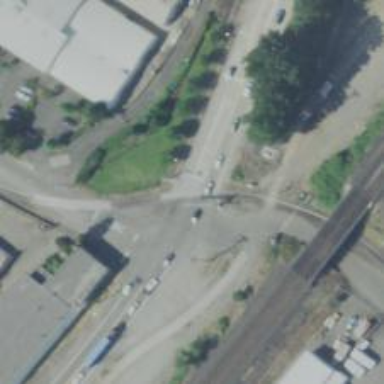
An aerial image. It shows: Level crossing with lights at railway intersection.